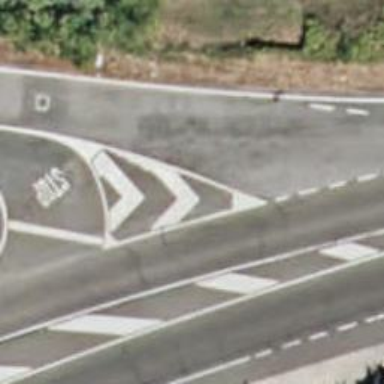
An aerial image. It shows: Road with stop sign.